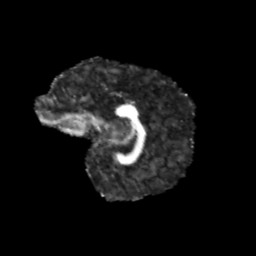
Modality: FA
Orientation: sagittal
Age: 11
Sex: male
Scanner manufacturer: siemens
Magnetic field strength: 3 T
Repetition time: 3.8 s
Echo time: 0.07 s